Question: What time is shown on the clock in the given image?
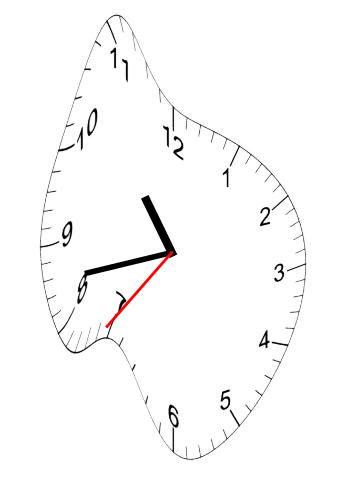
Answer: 10:42:36